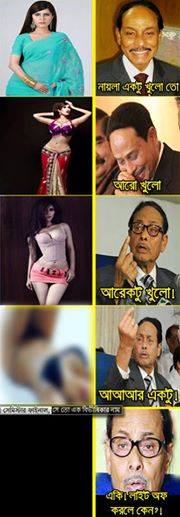
Caption: নায়লা একটু খুলো তো আরো খুলো আরেকটু খুলো! আয়ায়ার একটু! একি! লাইট অফ করলে কেন?!
Label: hate